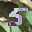
Label: 5